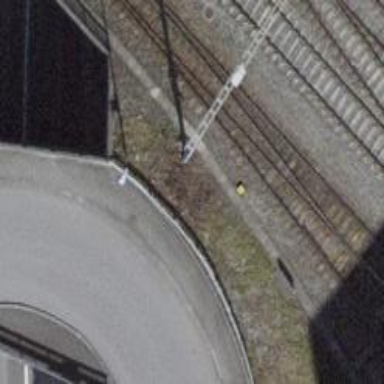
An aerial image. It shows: Single-track electrified rail service spur with contact line.